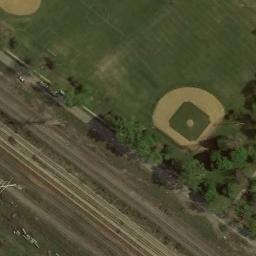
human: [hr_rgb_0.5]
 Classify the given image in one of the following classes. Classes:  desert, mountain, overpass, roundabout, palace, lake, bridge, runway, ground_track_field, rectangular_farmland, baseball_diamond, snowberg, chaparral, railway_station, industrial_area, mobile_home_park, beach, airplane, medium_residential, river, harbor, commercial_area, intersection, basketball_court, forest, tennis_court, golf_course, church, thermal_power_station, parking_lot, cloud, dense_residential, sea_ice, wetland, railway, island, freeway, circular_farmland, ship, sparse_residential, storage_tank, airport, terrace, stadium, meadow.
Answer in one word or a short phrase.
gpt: baseball_diamond